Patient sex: M
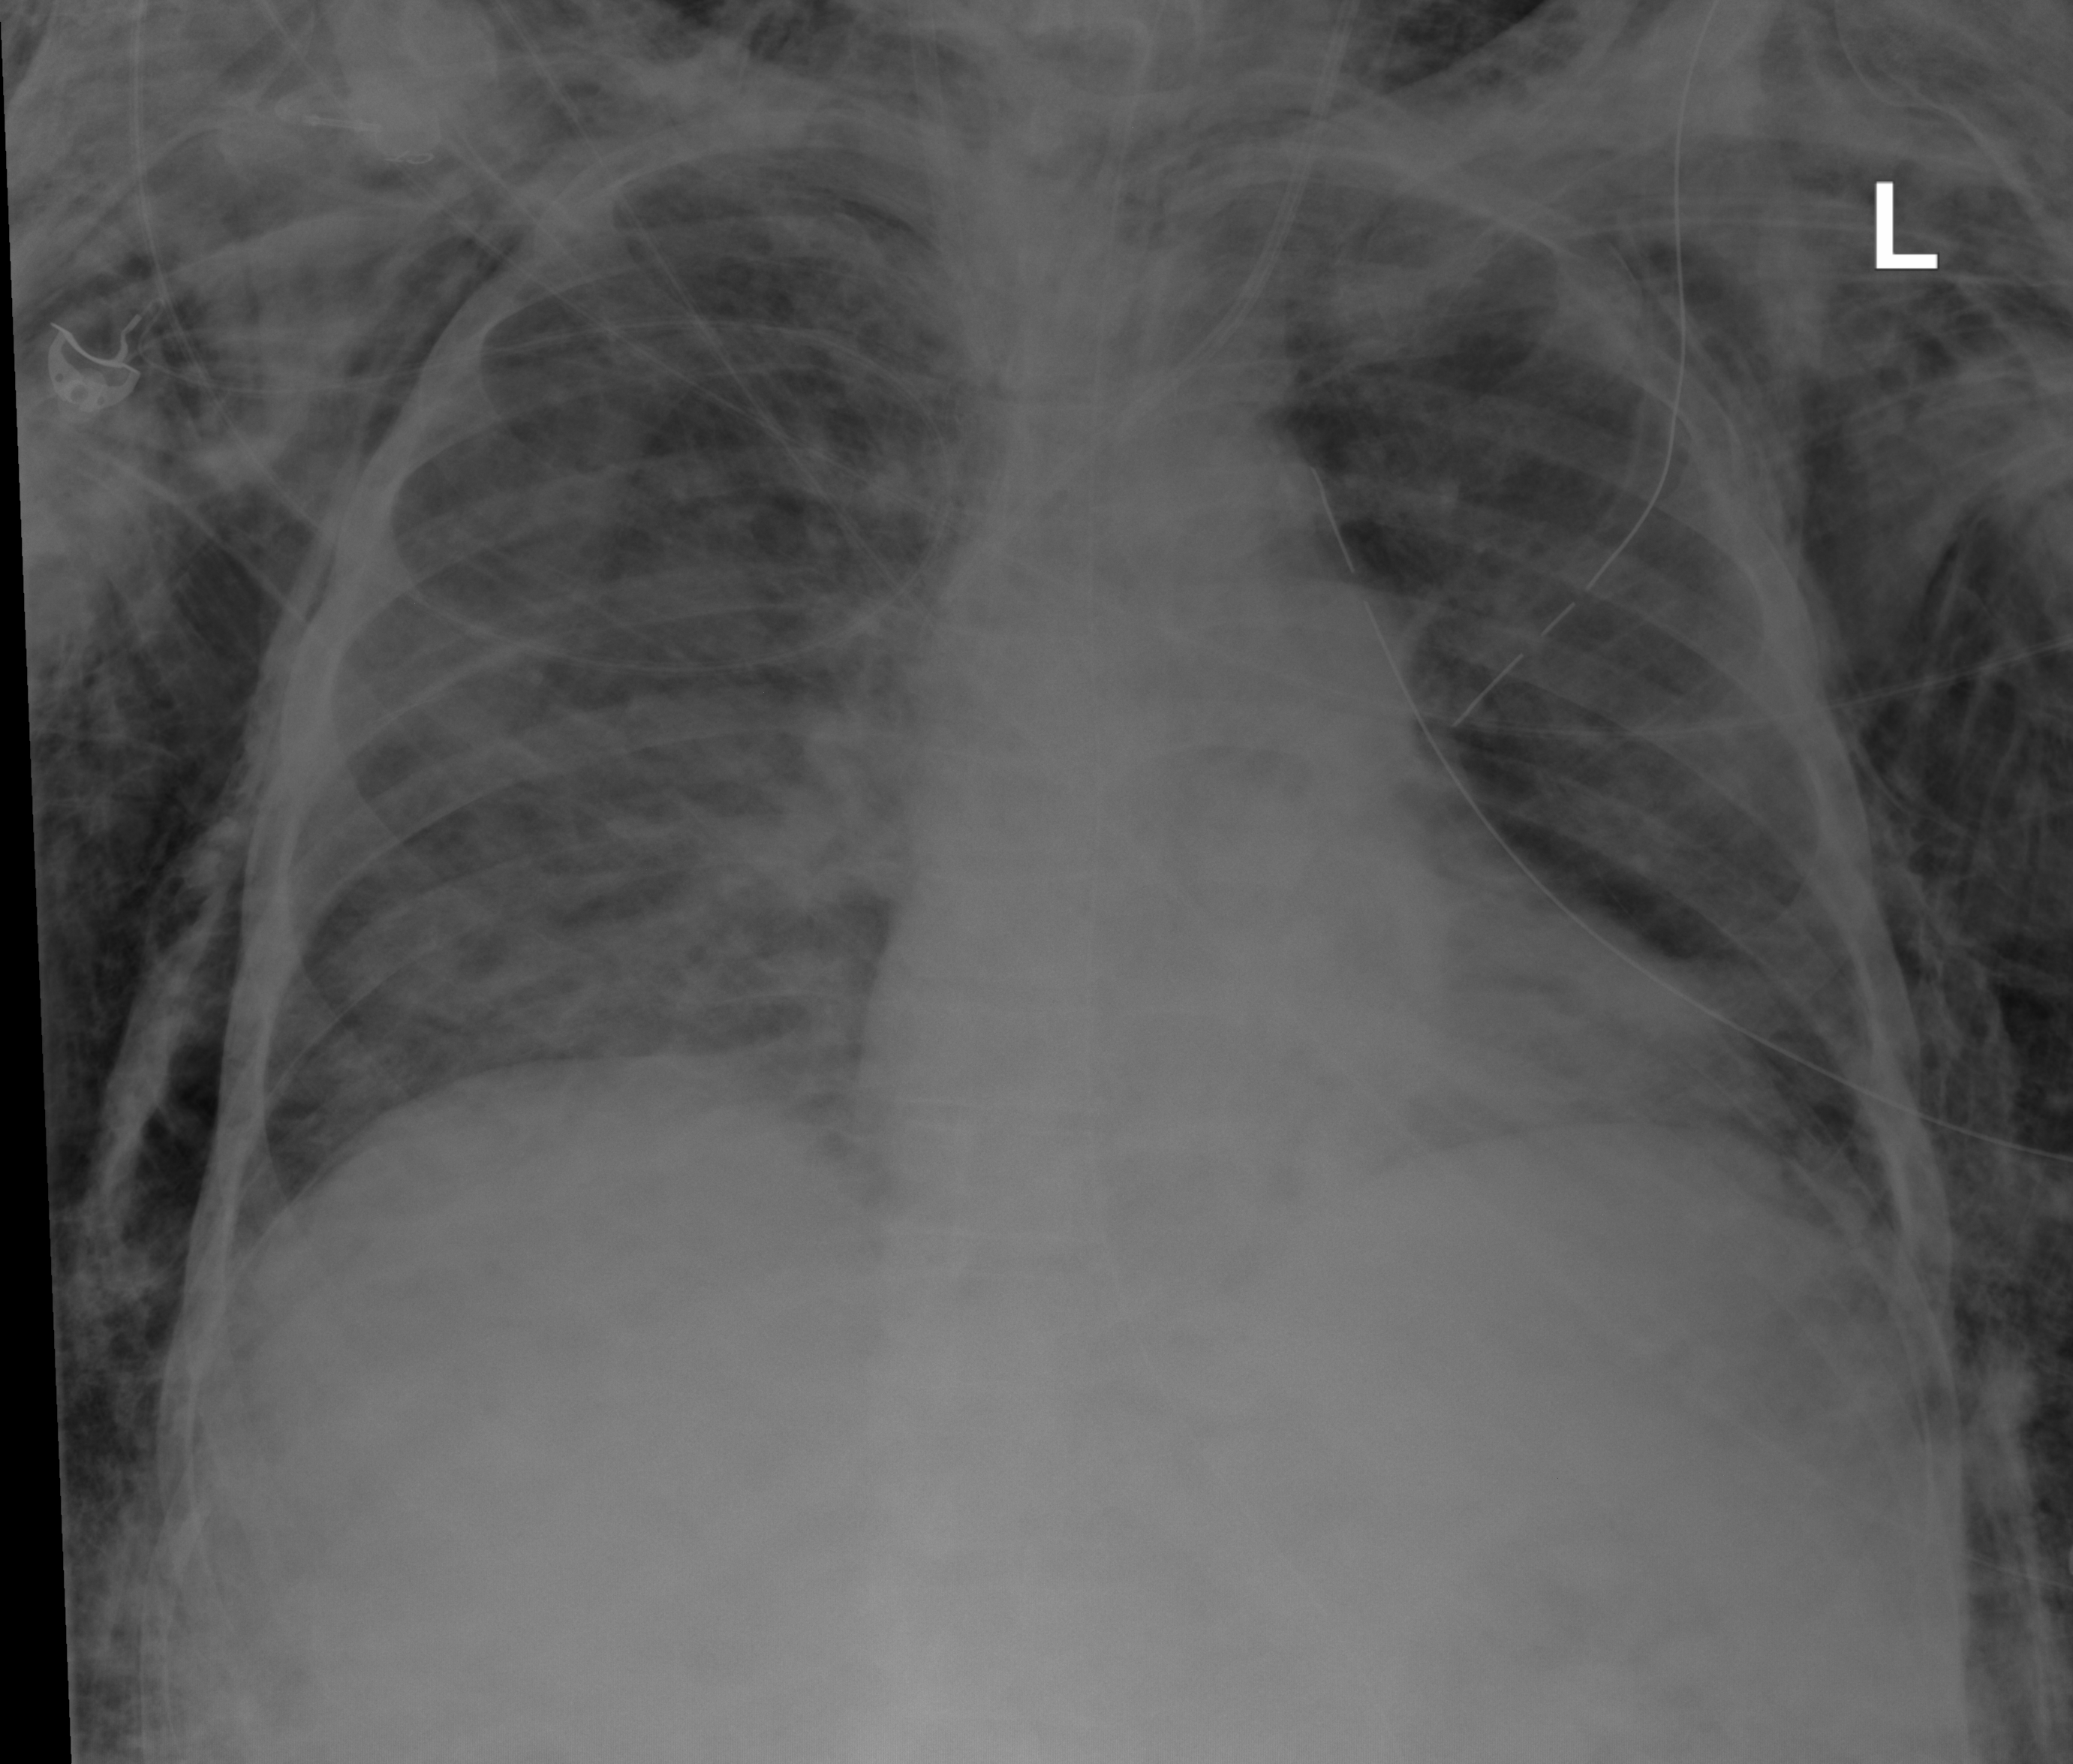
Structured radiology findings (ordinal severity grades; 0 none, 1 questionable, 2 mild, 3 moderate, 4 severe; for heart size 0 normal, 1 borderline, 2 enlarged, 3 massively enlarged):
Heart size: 0
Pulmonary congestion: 0
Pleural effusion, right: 0
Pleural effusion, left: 0
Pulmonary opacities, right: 2
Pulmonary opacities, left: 0
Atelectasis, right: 0
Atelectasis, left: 2